Aerial crown-view tile of a tropical tree (Barro Colorado Island, Panama), acquired 20250715:
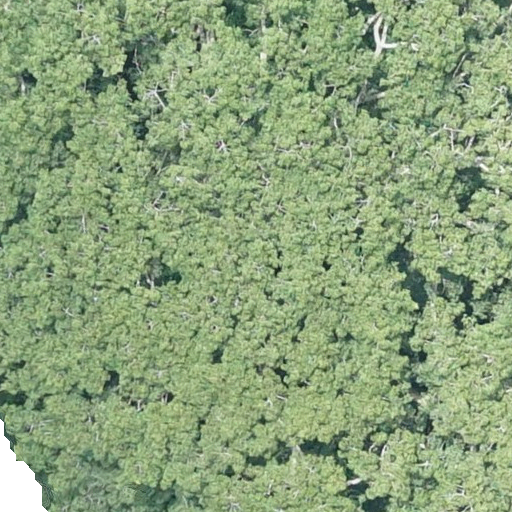
Species: Ceiba pentandra
GBIF accepted scientific name: Ceiba pentandra
Crown area: 909.358 m²